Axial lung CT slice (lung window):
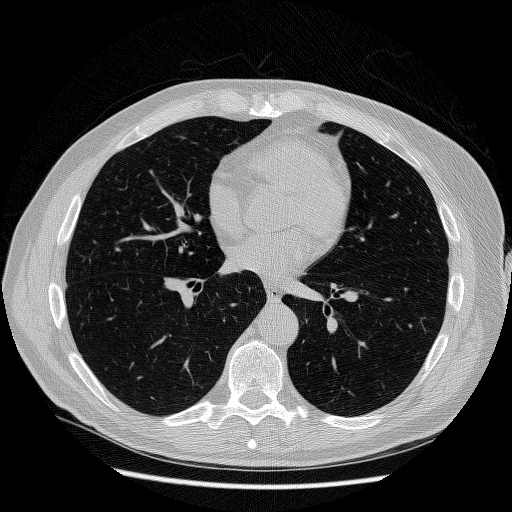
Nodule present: no